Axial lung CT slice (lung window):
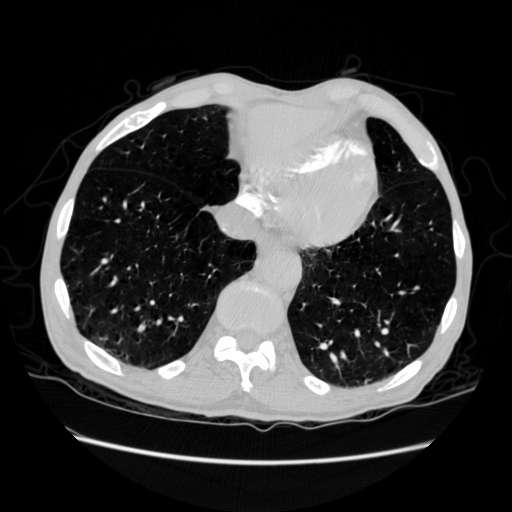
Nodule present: no